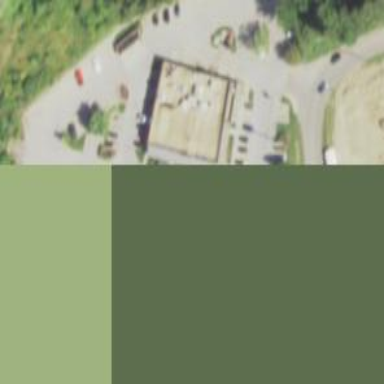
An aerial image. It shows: Fuel station.